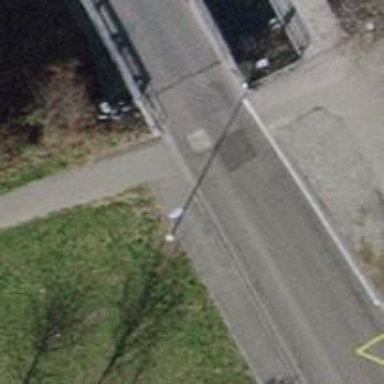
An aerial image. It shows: Road crossing with traffic signals.